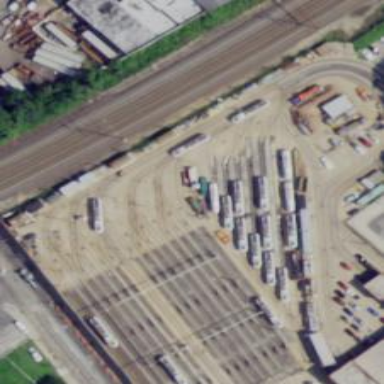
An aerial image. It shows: Tram railway yard with electrified contact lines.